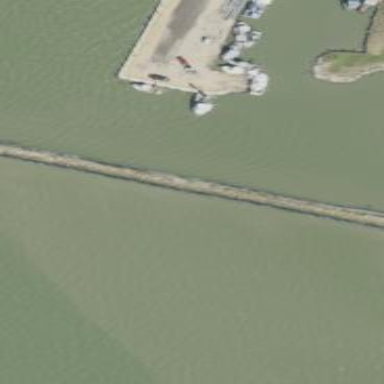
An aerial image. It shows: Breakwater structure.